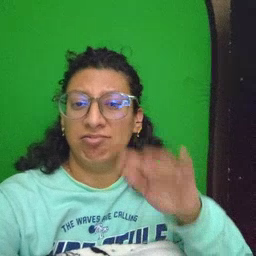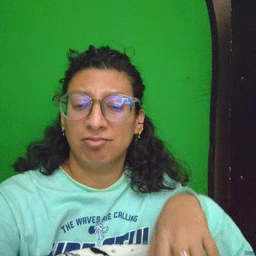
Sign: yucky